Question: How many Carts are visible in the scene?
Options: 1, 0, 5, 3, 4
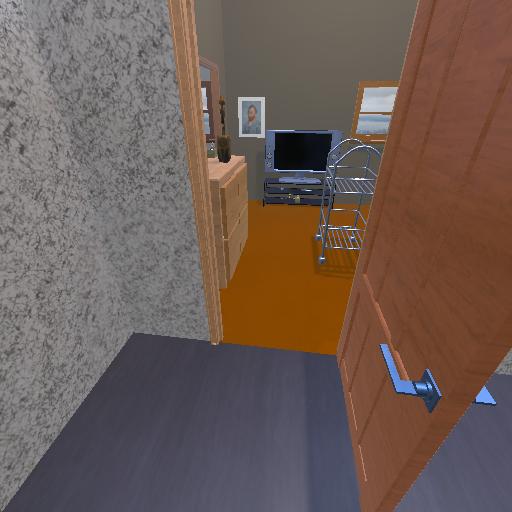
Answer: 1